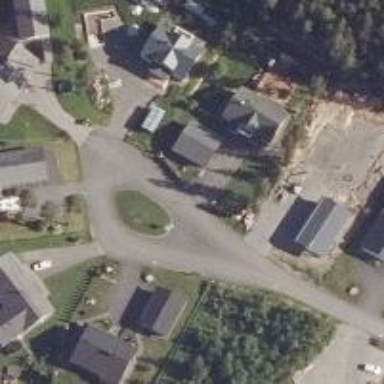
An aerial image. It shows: Turning circle on the road.